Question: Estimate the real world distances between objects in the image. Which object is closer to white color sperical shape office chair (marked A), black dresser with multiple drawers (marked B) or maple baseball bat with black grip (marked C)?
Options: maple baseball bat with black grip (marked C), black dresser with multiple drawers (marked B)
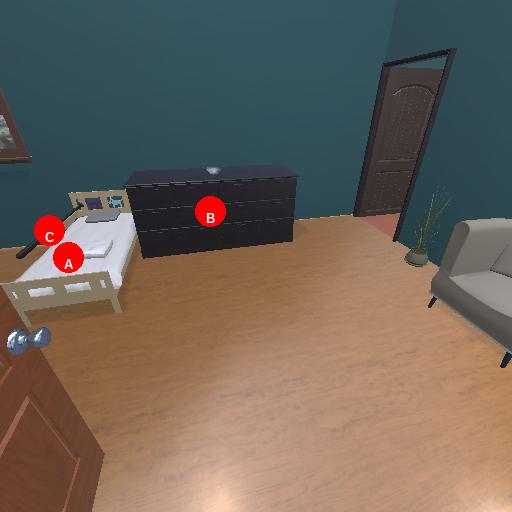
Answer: maple baseball bat with black grip (marked C)